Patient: sex M, age 47
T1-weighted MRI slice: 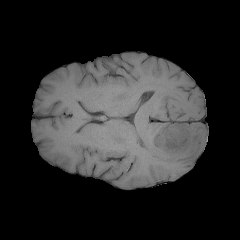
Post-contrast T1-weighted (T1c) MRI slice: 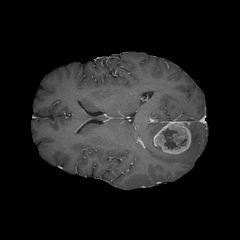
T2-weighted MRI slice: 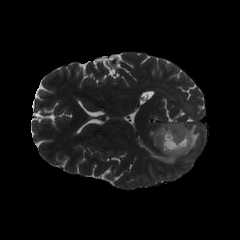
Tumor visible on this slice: yes
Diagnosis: Glioblastoma, IDH-wildtype
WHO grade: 4